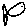
Label: fish